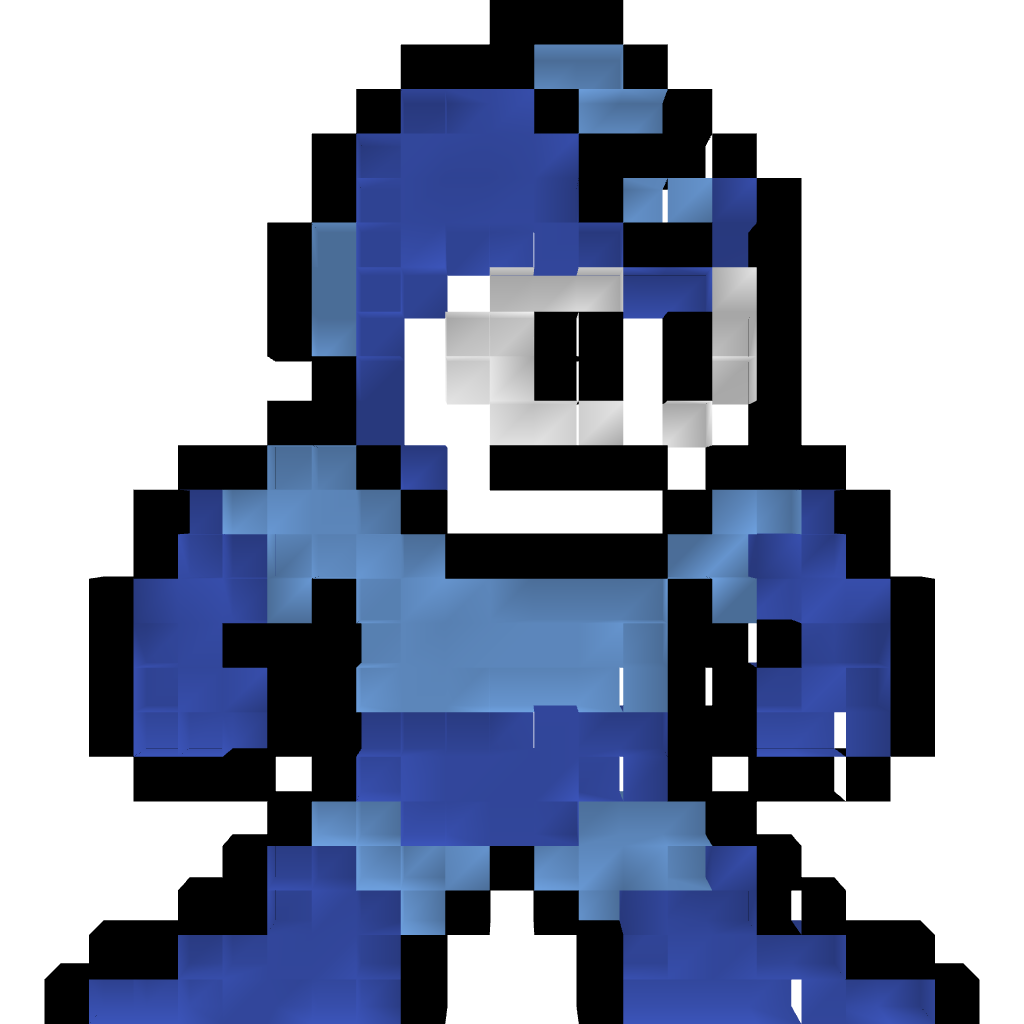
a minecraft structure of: Megaman bad low quality